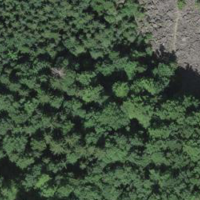
EUNIS habitat code: 43
Species observed at this site:
Asplenium scolopendrium